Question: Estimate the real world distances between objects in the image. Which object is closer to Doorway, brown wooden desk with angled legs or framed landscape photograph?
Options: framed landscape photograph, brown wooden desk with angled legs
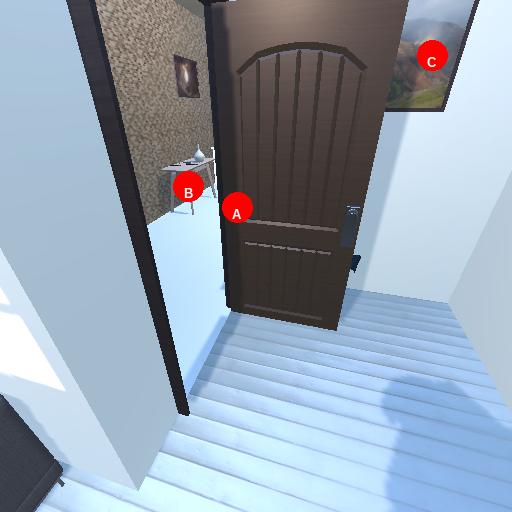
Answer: framed landscape photograph